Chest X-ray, PA view. Patient: 34 years old, sex F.
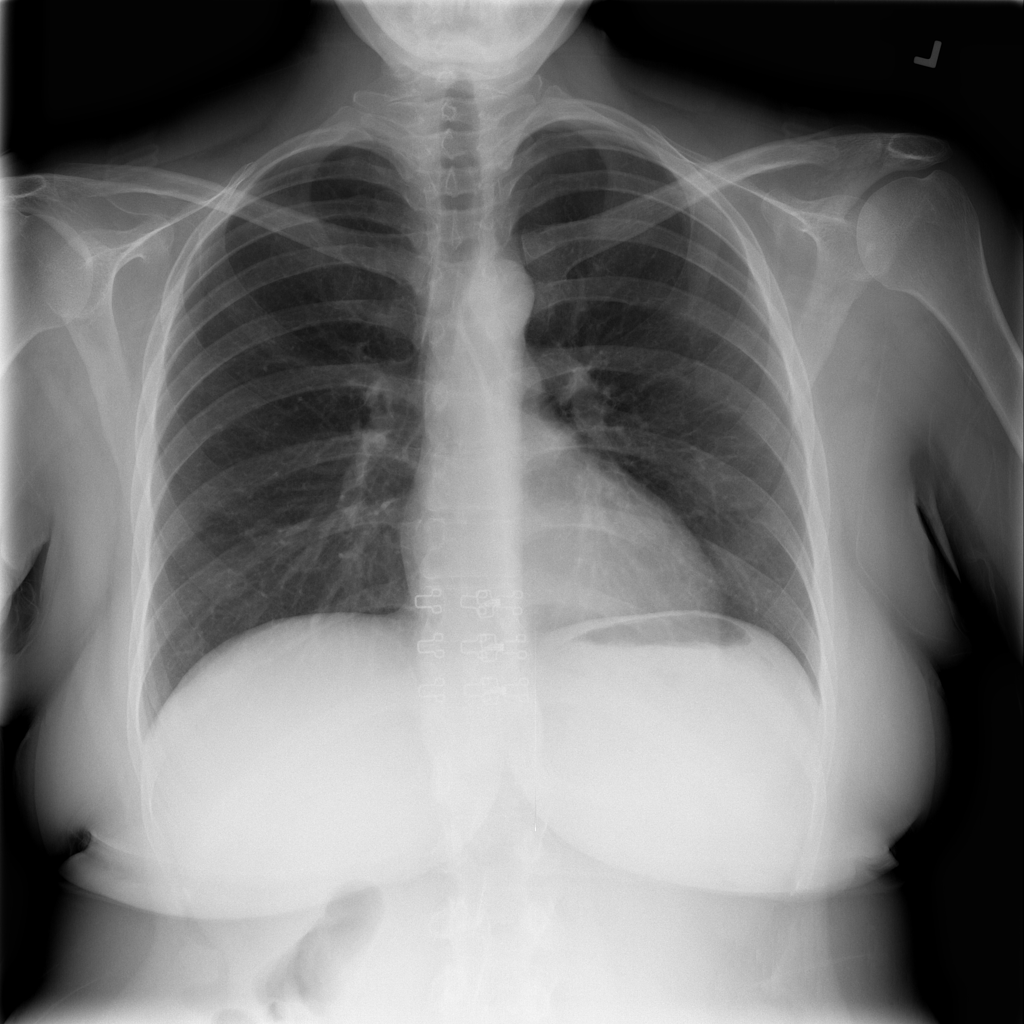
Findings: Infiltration